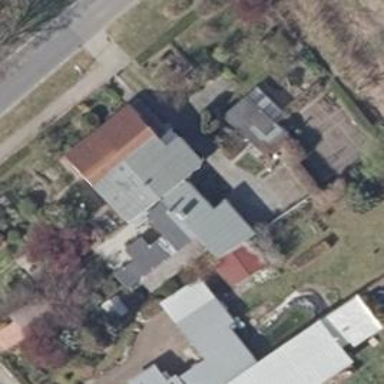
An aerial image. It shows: Simple and straightforward house.